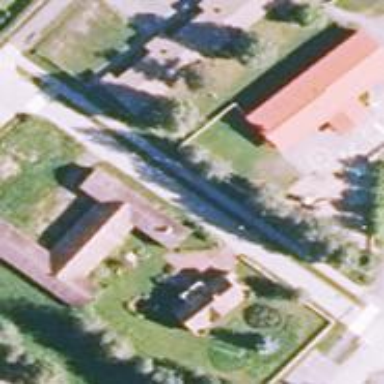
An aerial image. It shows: Kindergarten building.